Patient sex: M
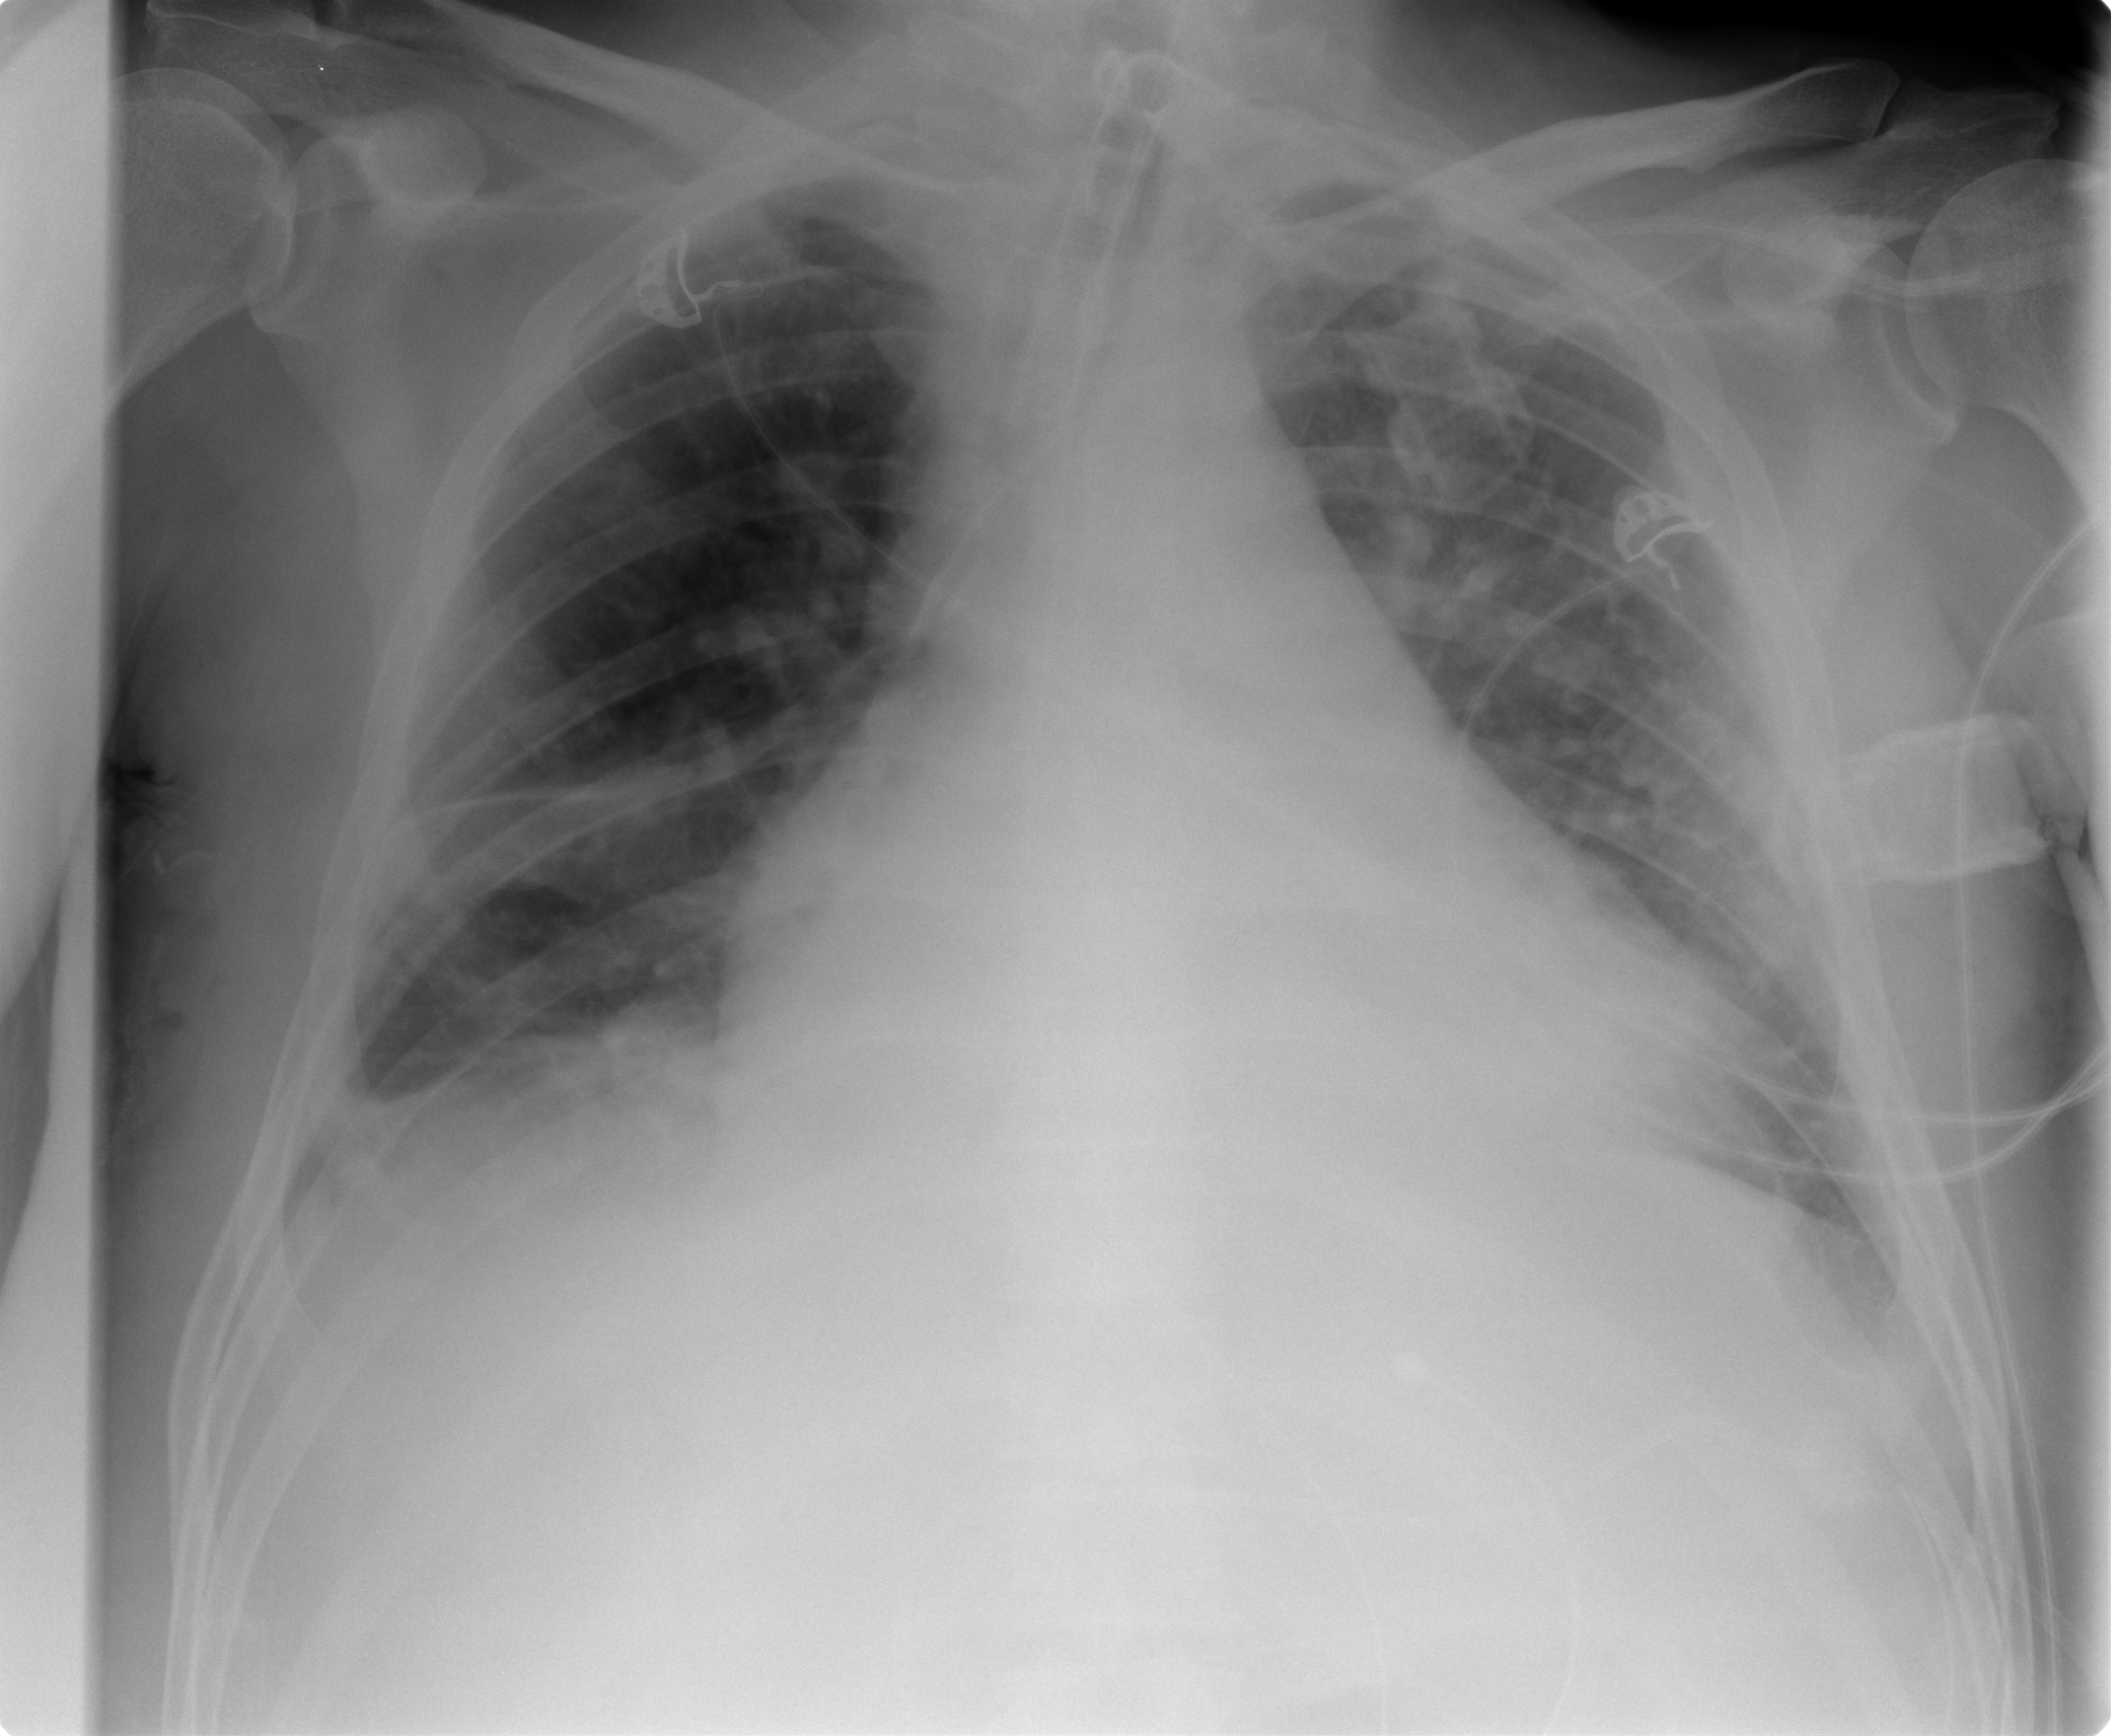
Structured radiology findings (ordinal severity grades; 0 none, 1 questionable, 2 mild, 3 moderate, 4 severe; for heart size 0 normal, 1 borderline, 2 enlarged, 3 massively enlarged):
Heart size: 2
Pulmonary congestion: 1
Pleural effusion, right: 2
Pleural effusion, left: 2
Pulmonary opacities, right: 0
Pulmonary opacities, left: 0
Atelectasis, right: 2
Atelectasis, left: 2